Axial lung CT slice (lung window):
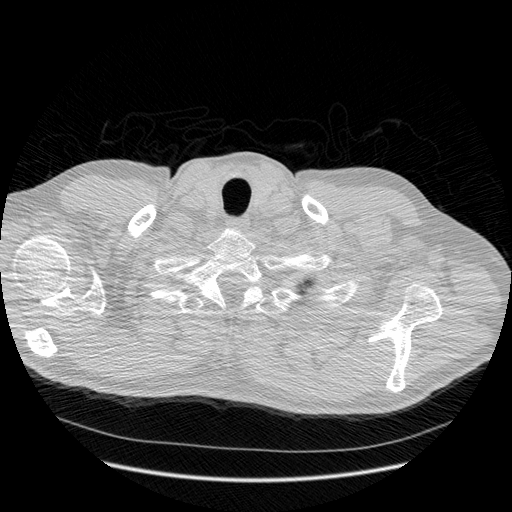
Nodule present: no